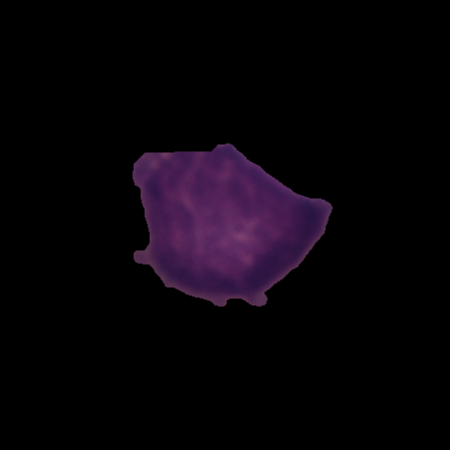
Label: healthy